Question: I'm trying to sync the following two tables.
In destination db, ParentTable cannot be updated or deleted; however, ChildTable sync properly.
Am I missing something? Thank in advance!

'''
DbSyncScopeDescription scopeDesc = new DbSyncScopeDescription("Name");
scopeDesc.Tables.Add(SqlSyncDescriptionBuilder.GetDescriptionForTable("ParentTable", sqlSourceConn));
scopeDesc.Tables.Add(SqlSyncDescriptionBuilder.GetDescriptionForTable("ChildTable", sqlSourceConn));
var sqlSourceProv = new SqlSyncScopeProvisioning(sqlSourceConn, scopeDesc);
sqlSourceProv.CommandTimeout = 3600;
if (!sqlSourceProv.ScopeExists("Name"))
sqlSourceProv.Apply();
var sqlDestinationProv = new SqlSyncScopeProvisioning(sqlDestinationConn, scopeDesc);
sqlDestinationProv.CommandTimeout = 3600;
if (!sqlDestinationProv.ScopeExists("Name"))
sqlDestinationProv.Apply();
var destinationProvider = new SqlSyncProvider("Name", sqlDestinationConn);
var sourceProvider = new SqlSyncProvider("Name", sqlSourceConn);
destinationProvider.MemoryDataCacheSize = MemorySize;
sourceProvider.MemoryDataCacheSize = MemorySize;
destinationProvider.ApplicationTransactionSize = BatchSize;
SyncOrchestrator orch = new SyncOrchestrator();
orch.RemoteProvider = destinationProvider;
orch.LocalProvider = sourceProvider;
orch.Direction = SyncDirectionOrder.Upload;
SyncOperationStatistics stats = orch.Synchronize();
'''
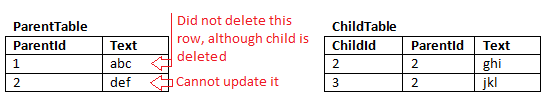
Answer: if you have an FK relationship, it must be raising an error during the conflict (cannot delete the parent with a child)... you can verify this by subscribing to the ApplyChangeFailedEvent. you can set conflict resolution to get over the the issue.